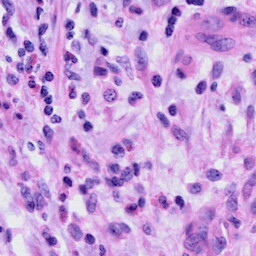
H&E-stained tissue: Cervix